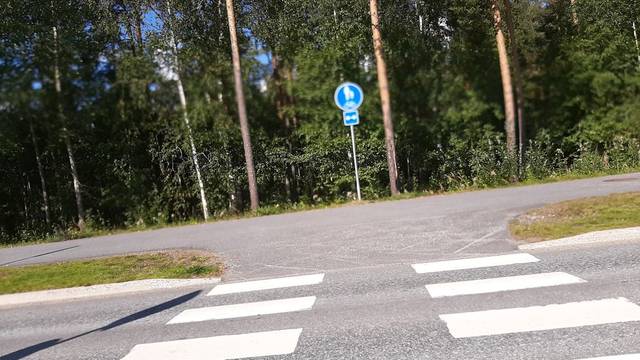
Region: Finland
Coordinates: 62.603, 29.85